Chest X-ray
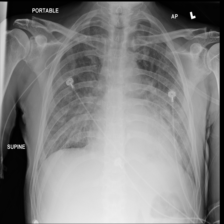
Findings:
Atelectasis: negative
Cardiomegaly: negative
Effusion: negative
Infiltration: positive
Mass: negative
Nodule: negative
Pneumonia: negative
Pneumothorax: negative
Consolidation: negative
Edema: negative
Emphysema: negative
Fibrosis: negative
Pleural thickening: negative
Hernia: negative